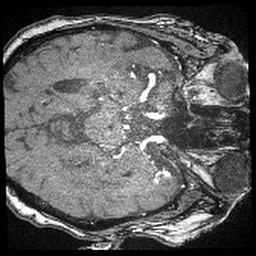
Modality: angio
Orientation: axial
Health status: ill
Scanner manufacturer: siemens
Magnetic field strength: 3 T
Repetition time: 0.022 s
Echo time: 0.00401 s